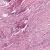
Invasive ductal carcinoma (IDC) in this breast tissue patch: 1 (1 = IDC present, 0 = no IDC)